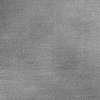
Atmospheric dust classification: dusty